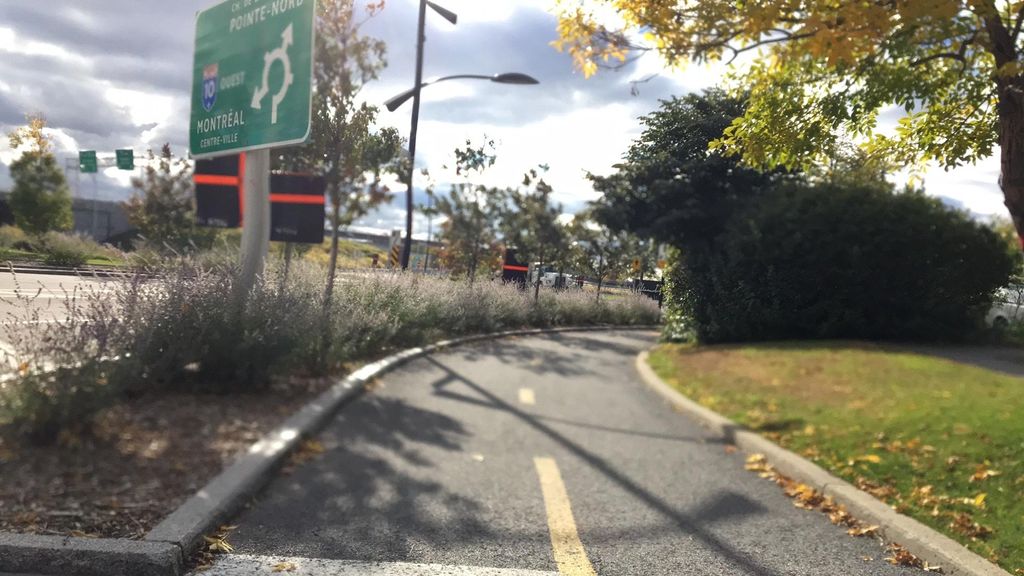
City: montreal